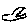
Label: bird